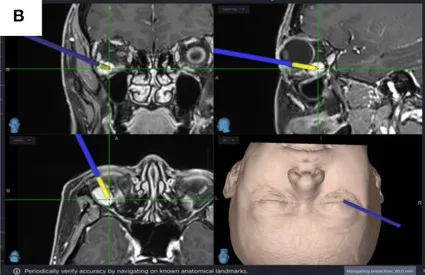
Detail of tumor localization using navigation.
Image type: radiology (mri)